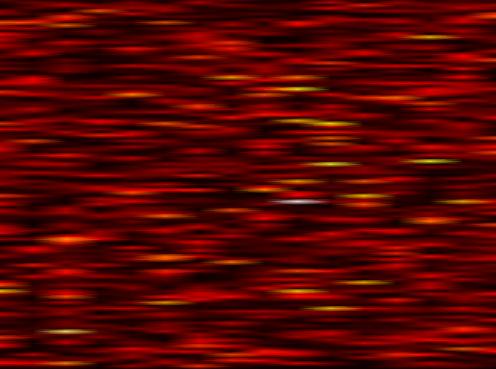
Label: OFDM